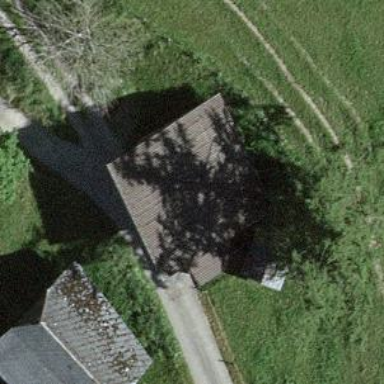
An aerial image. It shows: Rural barn.